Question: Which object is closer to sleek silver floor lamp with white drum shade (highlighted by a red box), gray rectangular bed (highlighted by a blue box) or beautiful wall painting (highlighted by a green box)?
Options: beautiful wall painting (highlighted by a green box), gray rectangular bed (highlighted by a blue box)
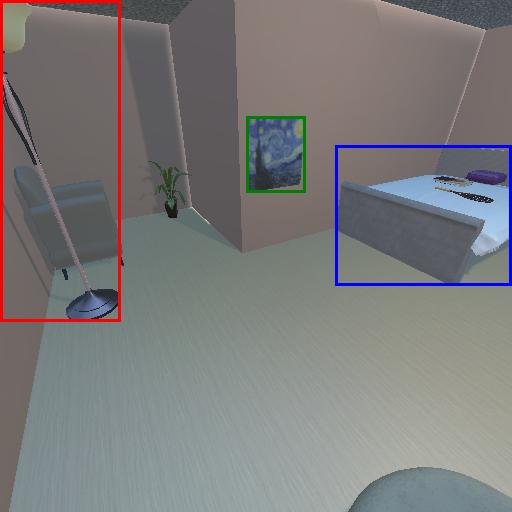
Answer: beautiful wall painting (highlighted by a green box)